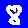
Digit: 8